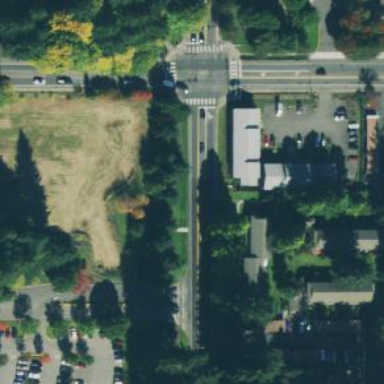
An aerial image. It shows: Footway along the road.